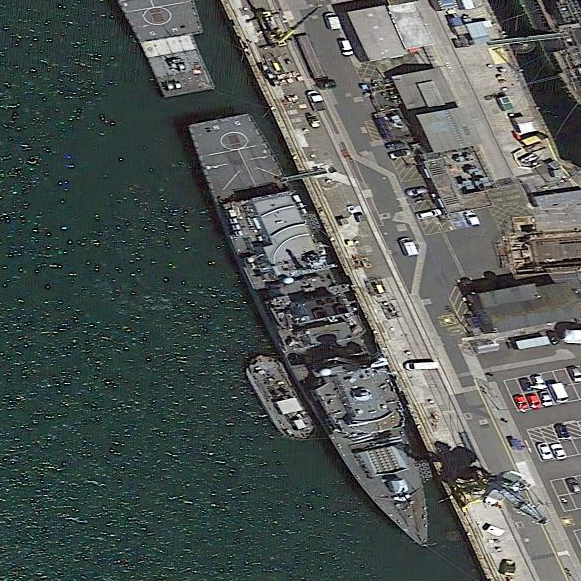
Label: Type_45_destroyer